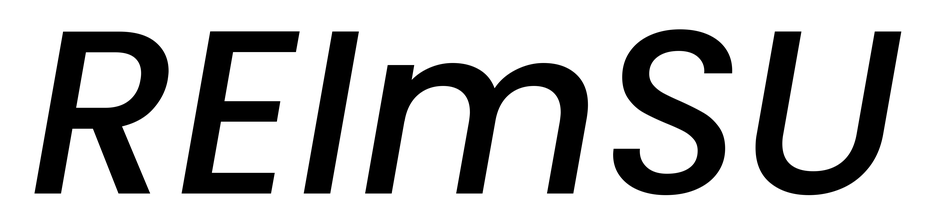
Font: Poppins-MediumItalic